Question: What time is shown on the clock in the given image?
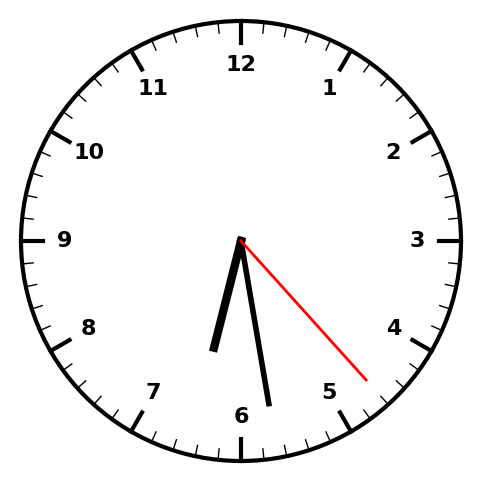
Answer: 06:28:23